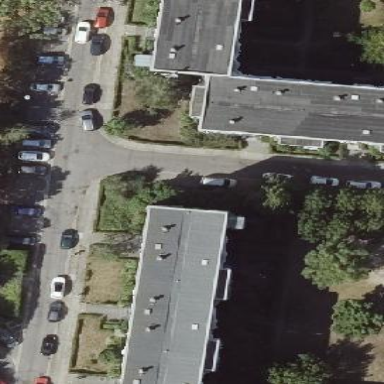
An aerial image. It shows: Flat-roofed apartment building.